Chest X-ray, PA view. Patient: 26 years old, sex M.
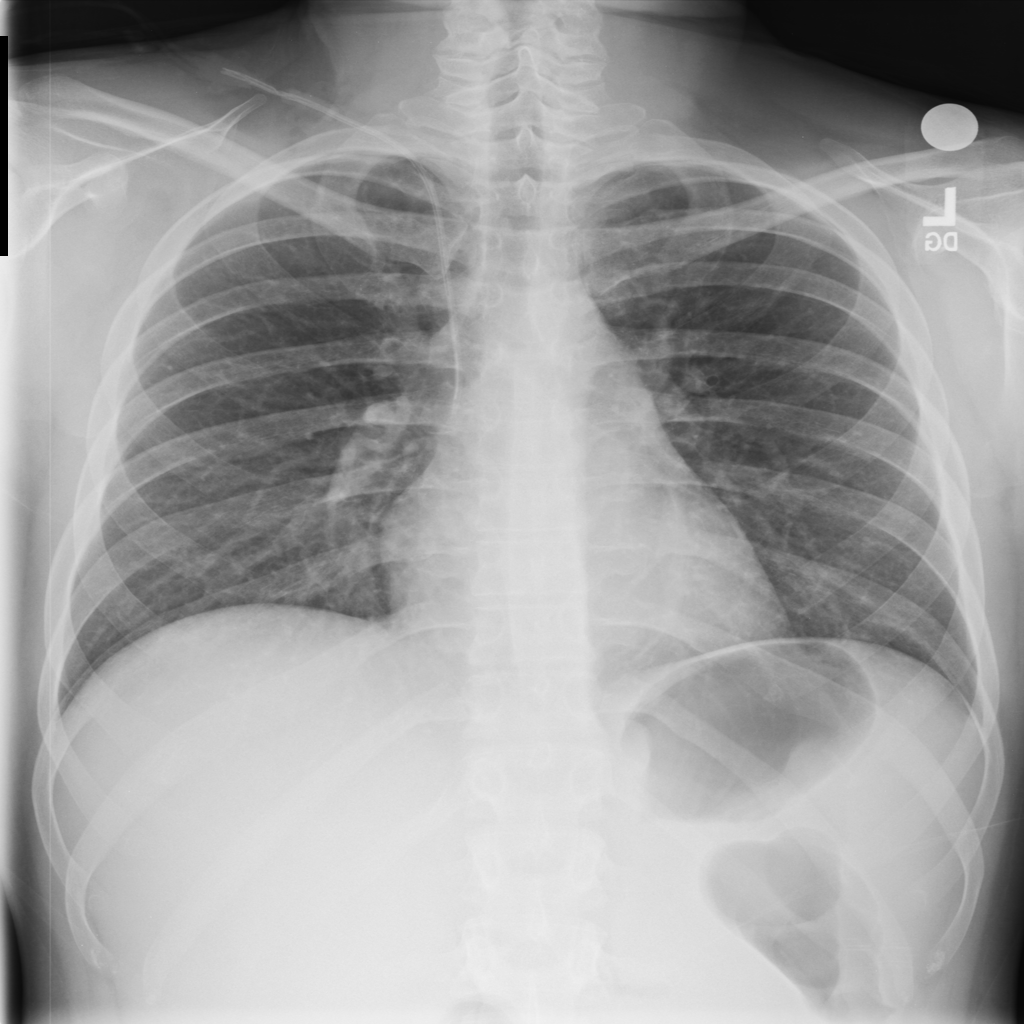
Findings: No Finding